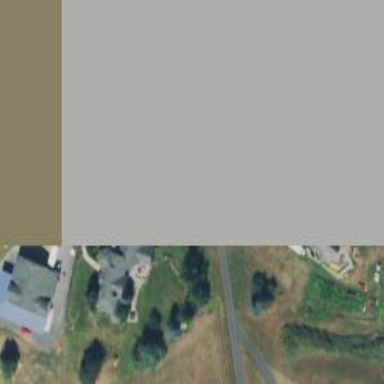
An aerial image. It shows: Driveway.